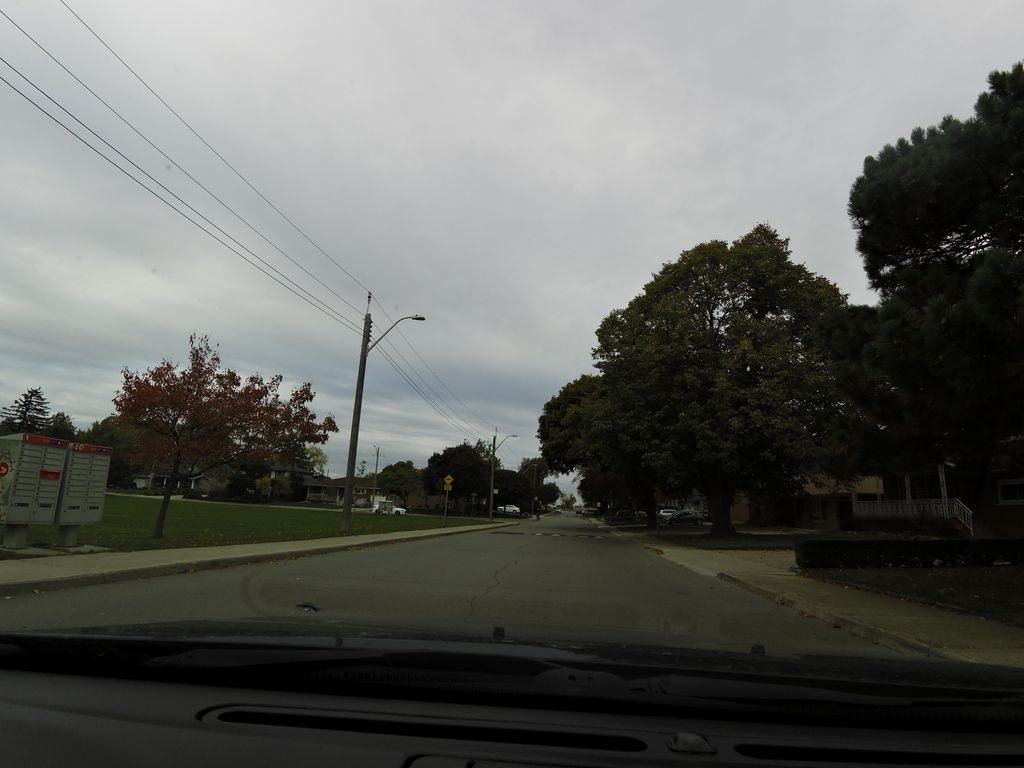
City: hamilton